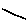
Label: line